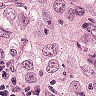
Metastatic tissue present: yes